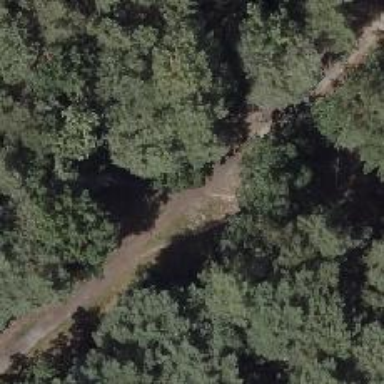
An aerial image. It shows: Ground path.